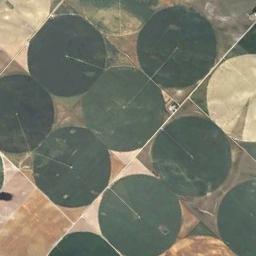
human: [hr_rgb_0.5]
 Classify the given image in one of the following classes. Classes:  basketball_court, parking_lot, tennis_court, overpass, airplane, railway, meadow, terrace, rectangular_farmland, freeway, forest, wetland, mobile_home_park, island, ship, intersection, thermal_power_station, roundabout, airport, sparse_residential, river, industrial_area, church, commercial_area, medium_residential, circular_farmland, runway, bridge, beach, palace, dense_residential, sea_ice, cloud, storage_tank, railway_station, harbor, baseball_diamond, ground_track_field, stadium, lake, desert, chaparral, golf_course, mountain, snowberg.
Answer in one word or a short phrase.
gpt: circular_farmland